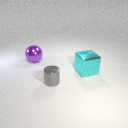
large purple metal sphere behind large cyan metal cube